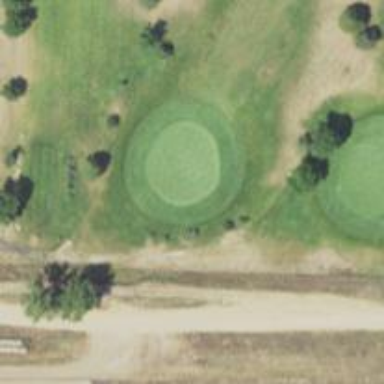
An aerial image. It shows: Golf green.